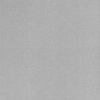
Label: dusty